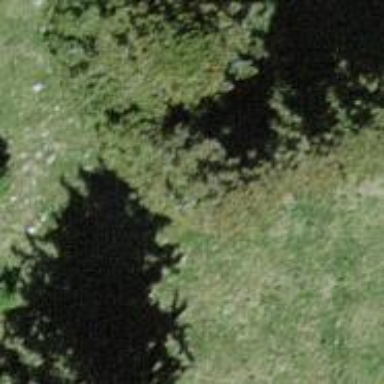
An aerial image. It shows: Single tag "natural: tree."